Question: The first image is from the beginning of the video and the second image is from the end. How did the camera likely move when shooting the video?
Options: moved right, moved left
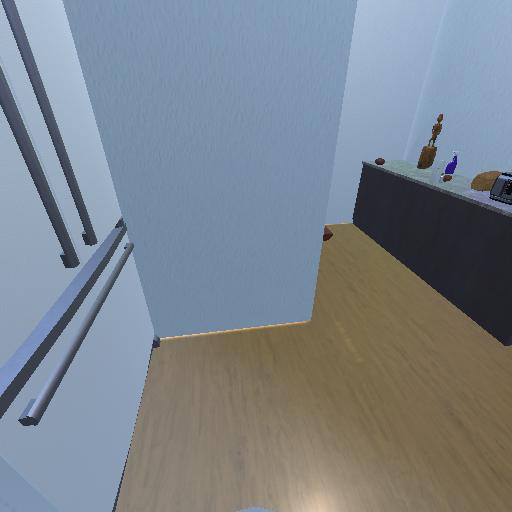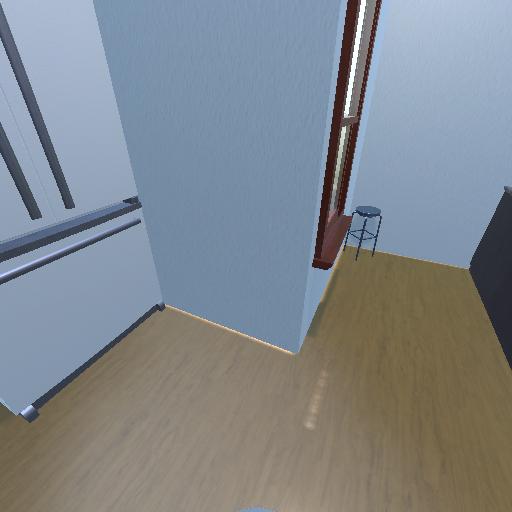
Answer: moved right